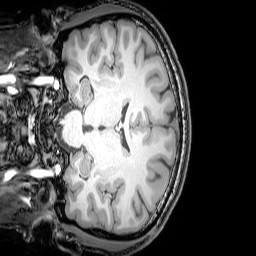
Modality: T1w
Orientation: coronal
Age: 25
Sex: male
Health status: healthy
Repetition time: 0.081 s
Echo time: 0.037 s